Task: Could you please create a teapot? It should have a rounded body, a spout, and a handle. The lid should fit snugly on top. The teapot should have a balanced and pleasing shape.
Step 13:
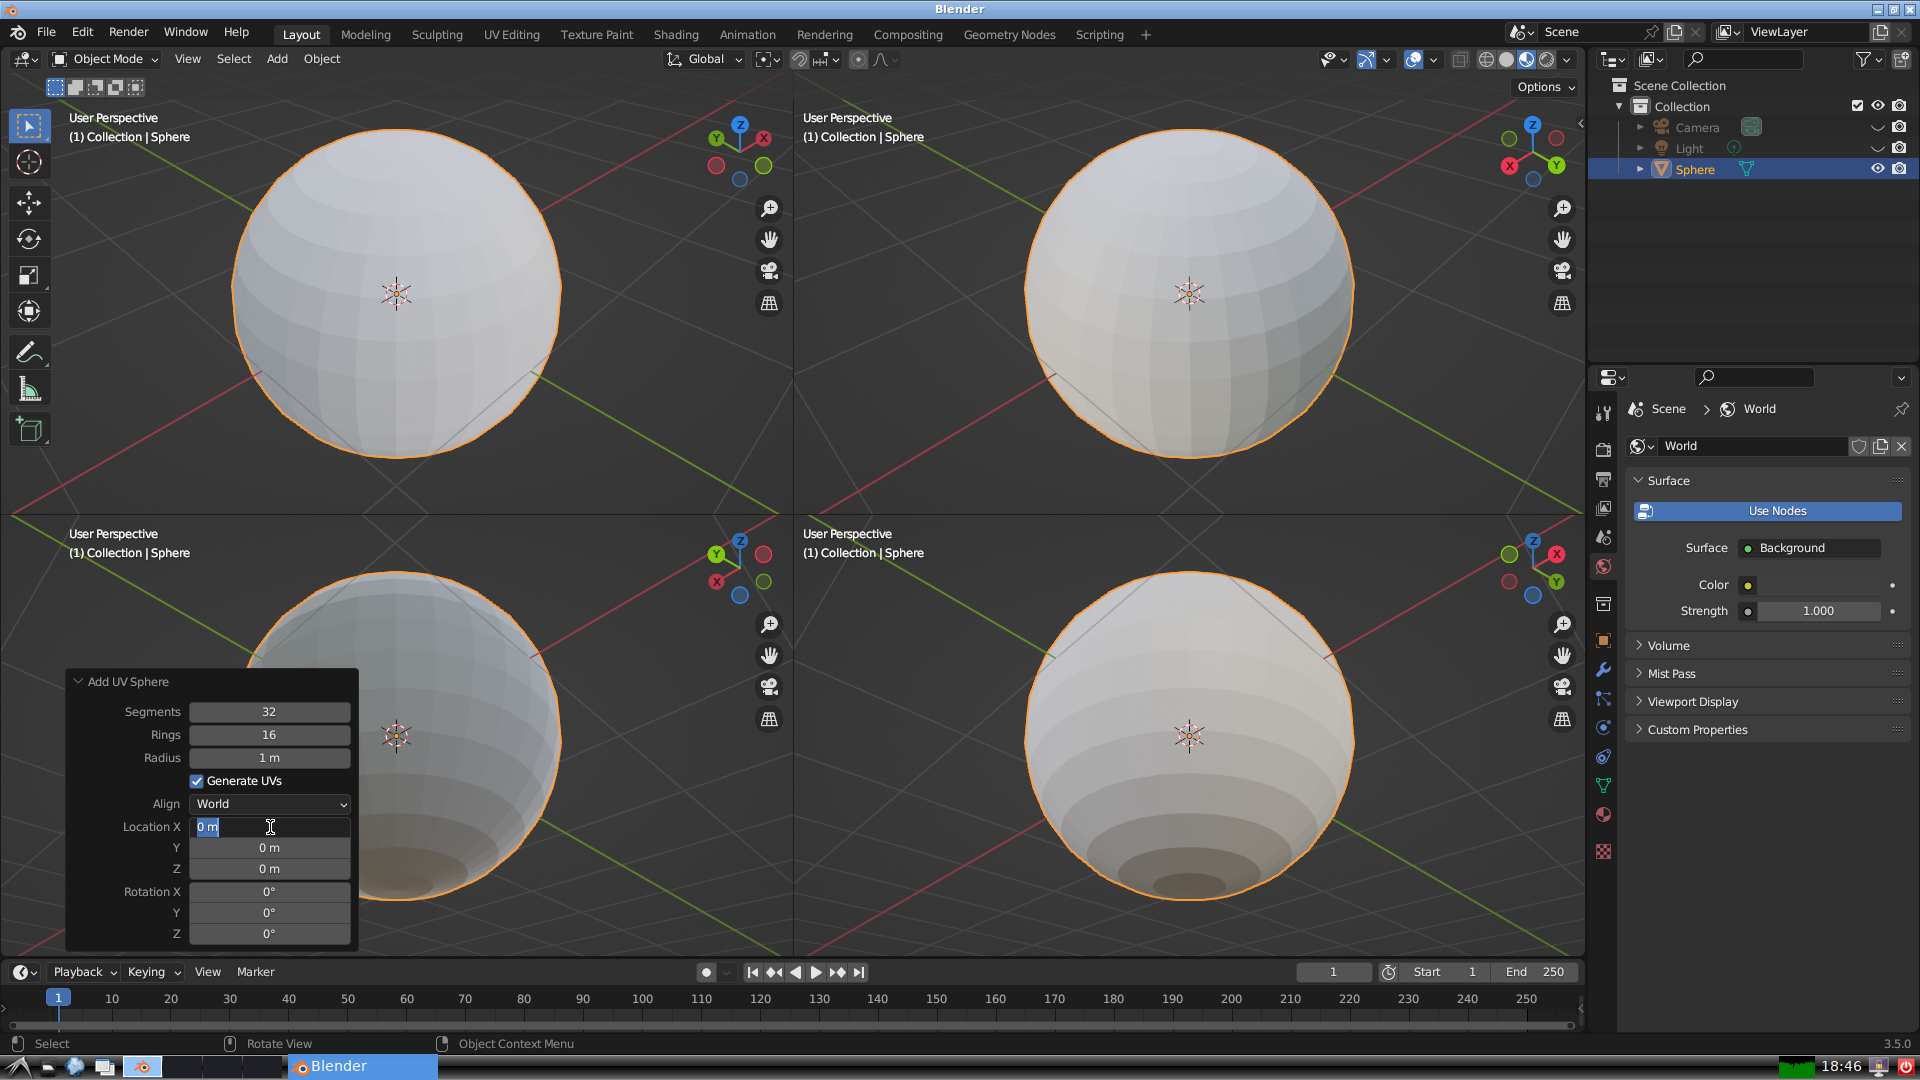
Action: input_text: 0.0